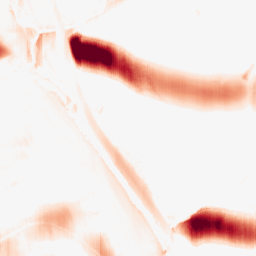
Category: morphological
Decomposition family: morphological_ellipse
Decomposition parameters: operation: opening
width: 50
height: 5
Upsampling method: fft_zeropad
Upsampling parameters: scale: 4
Upsampling scale: 4